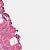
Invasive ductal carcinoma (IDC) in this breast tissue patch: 0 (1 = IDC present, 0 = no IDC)